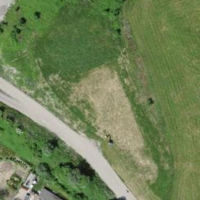
EUNIS habitat code: 56
Species observed at this site:
Epilobium hirsutum